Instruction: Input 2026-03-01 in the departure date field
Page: home
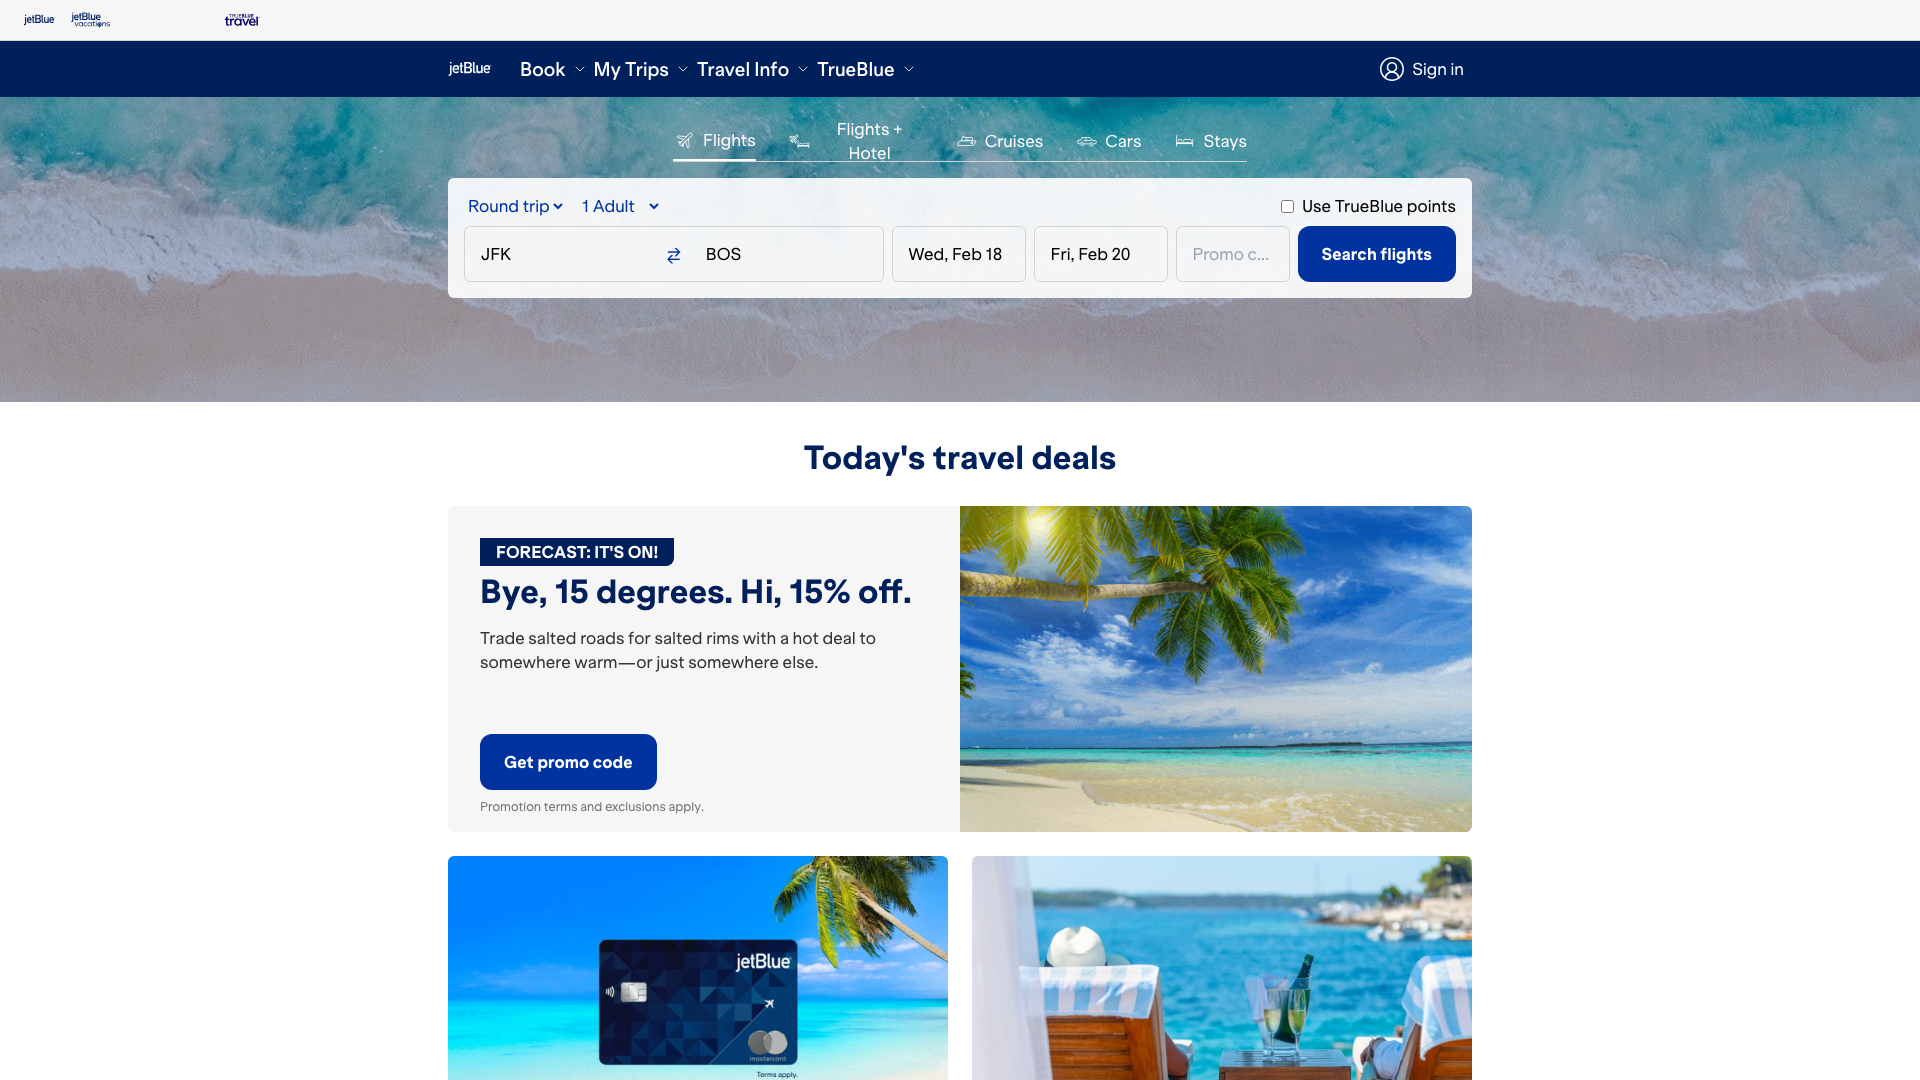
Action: type